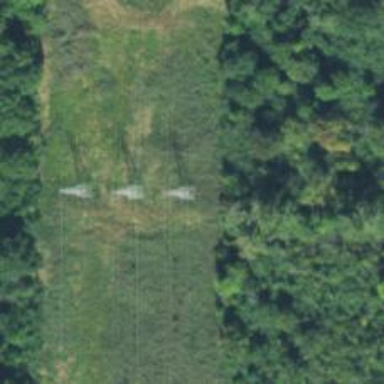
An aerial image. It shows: Lattice structure tower used for power distribution.